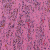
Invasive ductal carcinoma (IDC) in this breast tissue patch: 0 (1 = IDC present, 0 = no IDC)